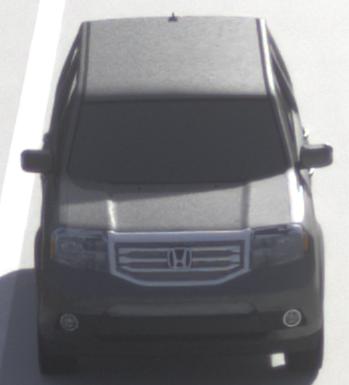
Make: Honda
Model: Pilot
Detailed model: Gen. 2 Facelift
Model produced from: 2012
Model produced until: 2015
Doors: 5
Color: gray
Road condition: dry road
Daytime: morning or afternoon
Contrast: high contrast